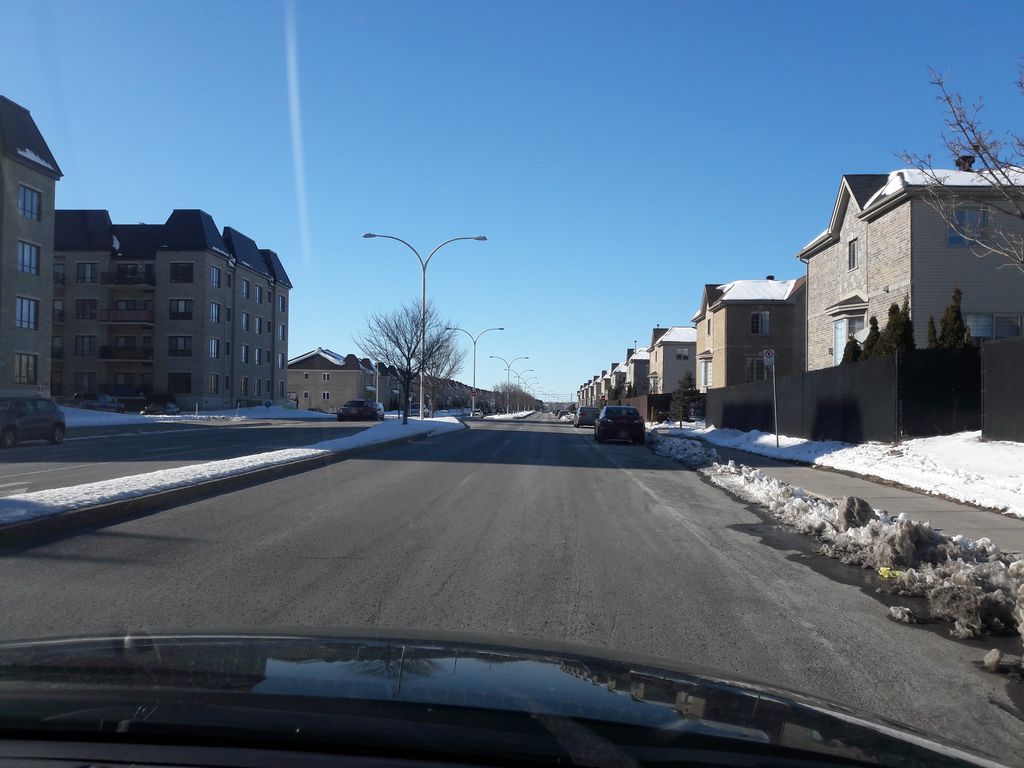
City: montreal